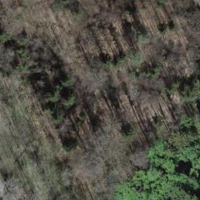
EUNIS habitat code: 41
Species observed at this site:
Aegopodium podagraria